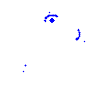
Particle: proton